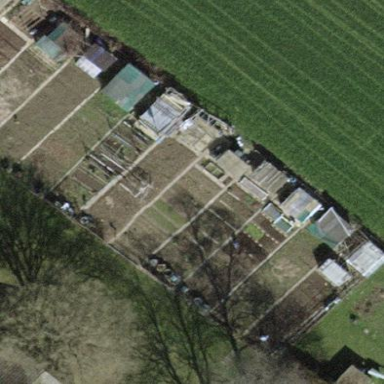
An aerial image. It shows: Allotments area.